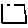
Label: square